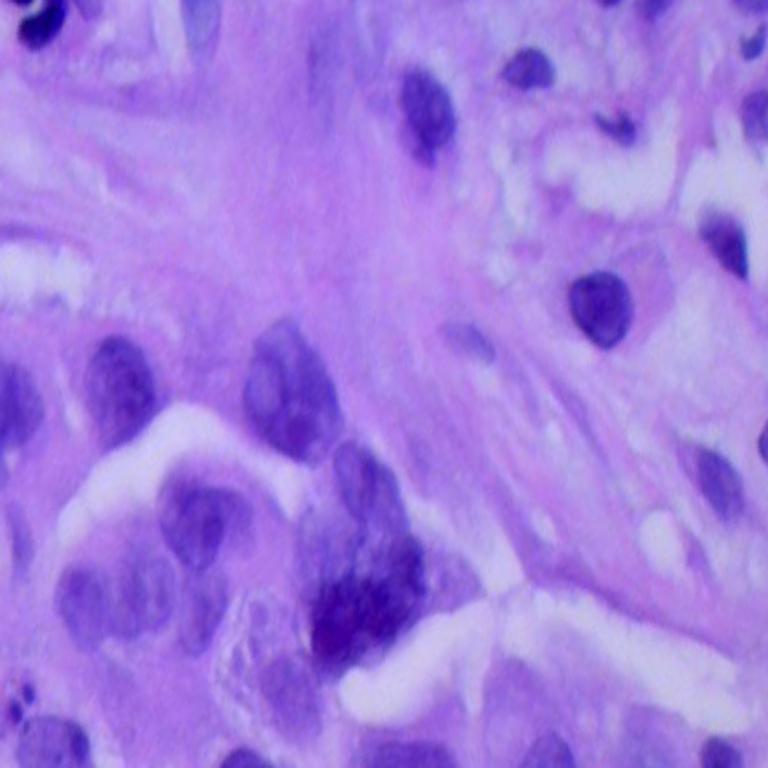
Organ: lung
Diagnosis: adenocarcinomas